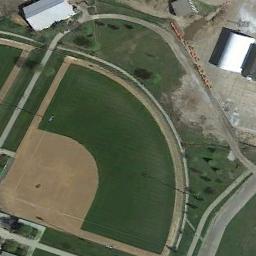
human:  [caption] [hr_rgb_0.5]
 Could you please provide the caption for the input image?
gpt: A baseball diamond is next to two buildings .

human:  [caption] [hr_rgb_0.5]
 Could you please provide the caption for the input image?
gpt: There is a big baseball diamond in the grass .

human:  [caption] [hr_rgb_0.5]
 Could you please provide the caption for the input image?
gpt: There is a lot of vegetation near the baseball field .

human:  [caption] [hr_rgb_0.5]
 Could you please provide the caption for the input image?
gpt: A baseball diamond on the lawn with some trees and two white buildings beside .

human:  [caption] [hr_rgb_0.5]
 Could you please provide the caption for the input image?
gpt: The baseball diamond is semi-surrounded by grass .